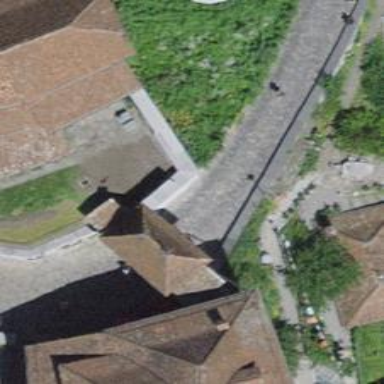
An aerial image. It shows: Historic gate known as sally port.